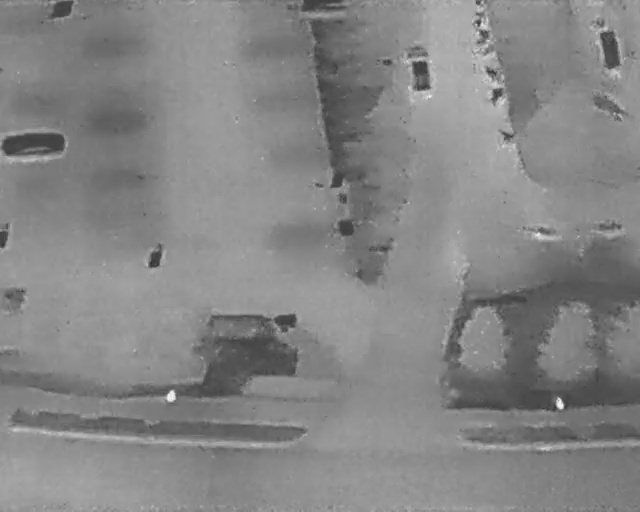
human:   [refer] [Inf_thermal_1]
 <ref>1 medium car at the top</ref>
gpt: <box>[[61, 11, 69, 15, 175]]</box>